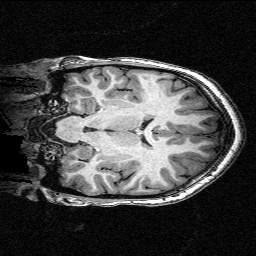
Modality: T1w
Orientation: coronal
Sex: female
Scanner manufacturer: siemens
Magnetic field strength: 3 T
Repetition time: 2.3 s
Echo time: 0.00336 s